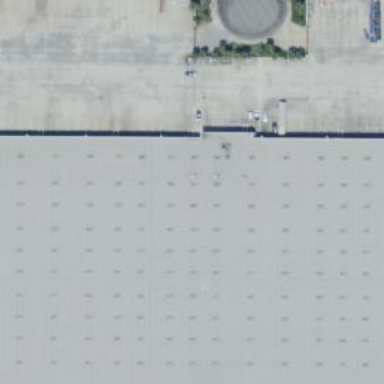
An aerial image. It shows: Warehouse.